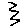
Label: zigzag